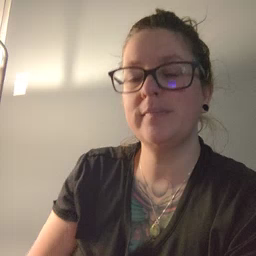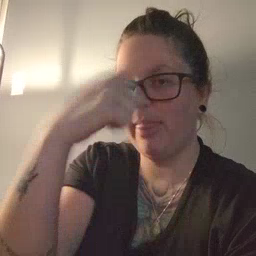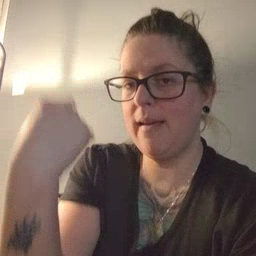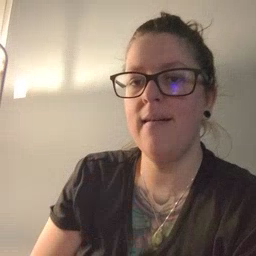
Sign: black